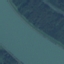
Land use / land cover: River